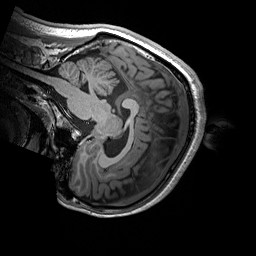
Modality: T1w
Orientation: sagittal
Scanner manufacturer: siemens
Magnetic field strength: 3 T
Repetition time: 2.2 s
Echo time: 0.00244 s